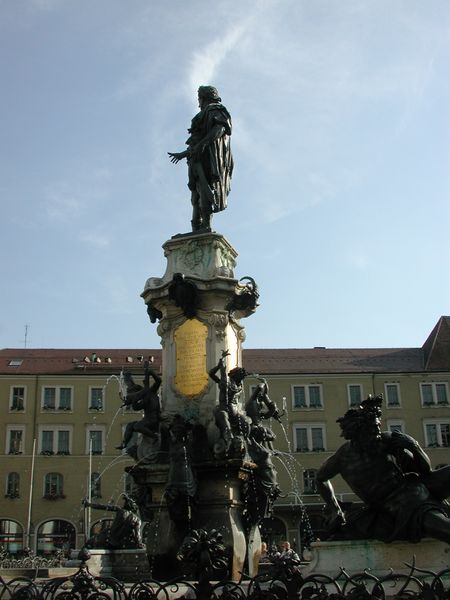
Titel: Augustusbrunnen
Künstler: Hubert Gerhard
Standort: Augsburg, Maximilianstraße (EU - D - B)
Schlagwörter: blau, himmel, mann, schatten, umhang, wasser, wolken, stadt, bunt, fenster, licht, marmor, männer, schwarz, säule, dach, gebäude, haus, zaun, sockel, häuser, gitter, figur, gold, brunnen, skulptur, springbrunnen, statue, schrift, fassade, italien, platz, figuren, tafel, inschrift, bronze, plastik, foto, fotografie, schild, vergoldet, denkmal, plakette, rom, schnörkel, statuen, götter, griechenland, wasserspeier, antenne, poseidon, wtf